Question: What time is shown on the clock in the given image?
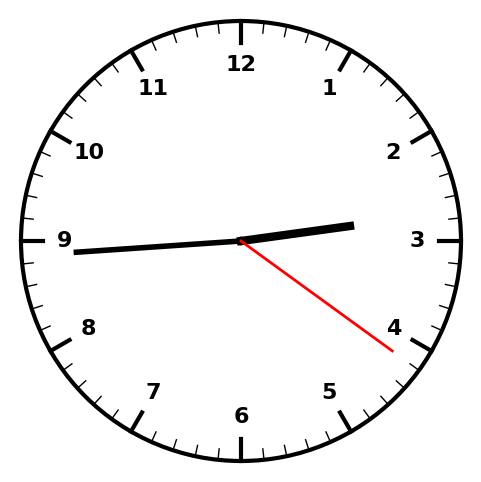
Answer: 02:44:21